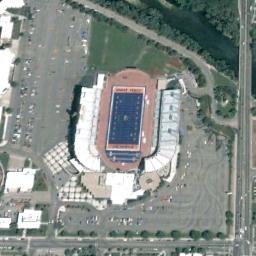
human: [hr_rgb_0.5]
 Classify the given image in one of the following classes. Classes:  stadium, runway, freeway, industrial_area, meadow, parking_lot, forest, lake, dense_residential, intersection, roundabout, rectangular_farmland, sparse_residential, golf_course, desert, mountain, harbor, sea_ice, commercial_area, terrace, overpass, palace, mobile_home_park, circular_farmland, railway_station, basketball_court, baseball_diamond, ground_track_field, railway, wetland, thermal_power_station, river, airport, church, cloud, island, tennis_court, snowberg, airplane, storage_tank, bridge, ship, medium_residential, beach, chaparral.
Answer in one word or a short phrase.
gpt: stadium